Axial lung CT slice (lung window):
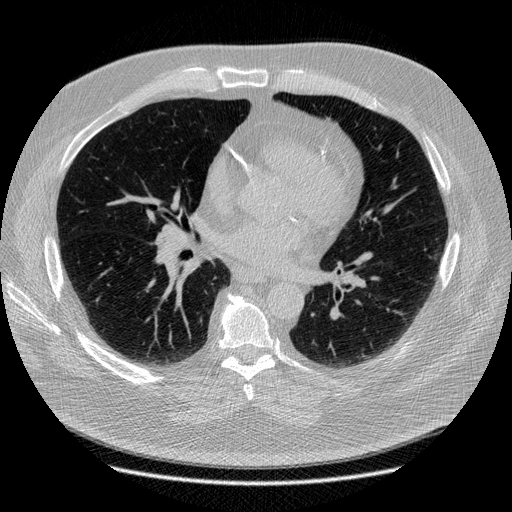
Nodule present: no